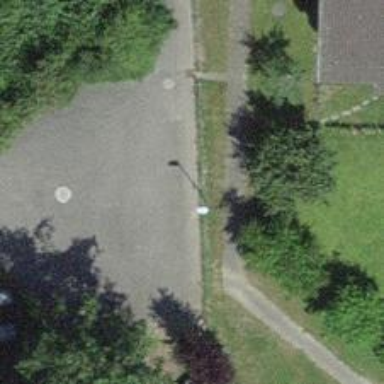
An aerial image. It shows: Turning circle on the road.